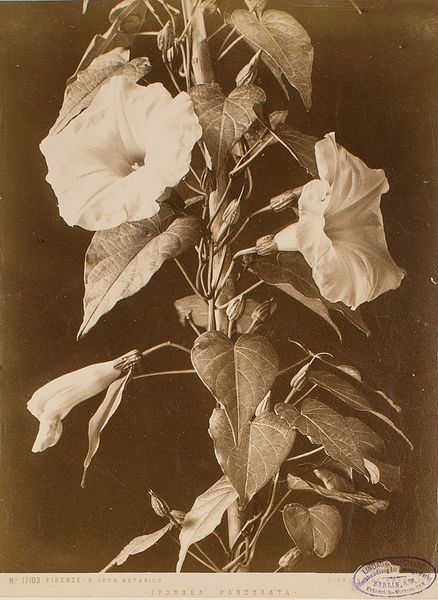
Titel: Trichterwinde (Ipomoea Pandurata), Botanischer Garten, Florenz
Künstler: Fratelli Alinari
Standort: Hamburg
Institution: Museum für Kunst und Gewerbe Hamburg
Schlagwörter: blumen, pflanzen, foto, fotografie, photographie, photo, albumin, lichtbild, objektstudie, naturfotografie, sachfotografie, bildwerke, angewandte und bildende kunst, hessische systematik, blüte, kräuter, tierfotografie, naturphotographie, tierphotographie, schwarzweißpositivverfahren, silbersalzverfahren, schwarzweißfotografie, objektstudien, sachphotographie, albuminpapier, pflanzenfotografie